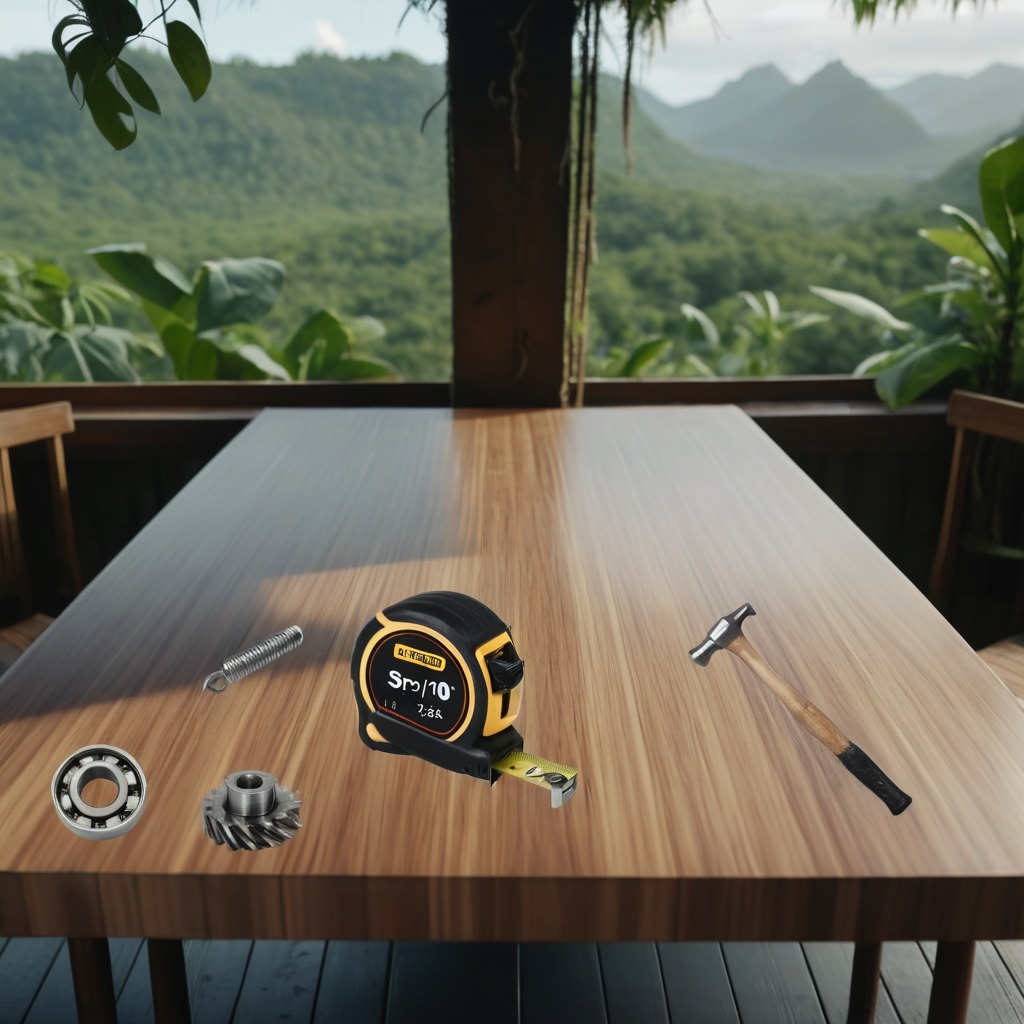
A metal ball bearing, a steel gear with teeth, a measuring tape, a hammer, and a coiled metal spring are lying on a clean wooden table inside a jungle field workshop tent humid ambient light worn but